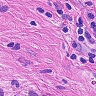
Metastatic tissue present: no